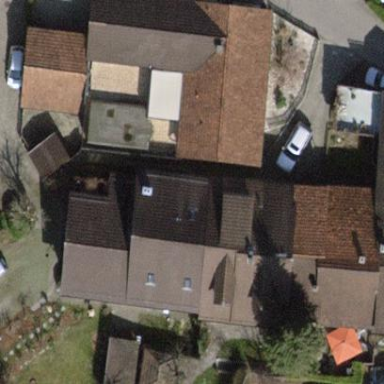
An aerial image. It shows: Terrace building.